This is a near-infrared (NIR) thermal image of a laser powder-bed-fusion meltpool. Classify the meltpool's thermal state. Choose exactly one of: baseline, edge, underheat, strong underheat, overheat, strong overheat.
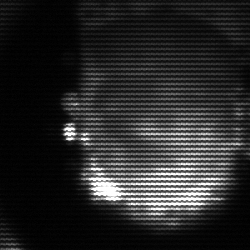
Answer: baseline